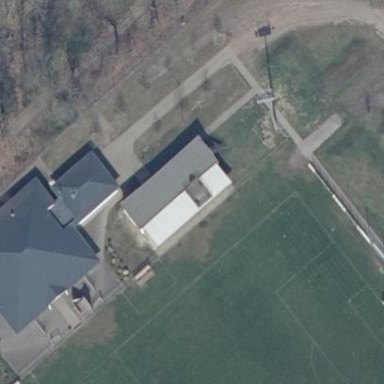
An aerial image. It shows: Grandstand building.